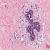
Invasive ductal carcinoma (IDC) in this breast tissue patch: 0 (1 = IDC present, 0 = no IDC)